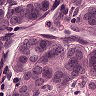
Metastatic tissue present: yes